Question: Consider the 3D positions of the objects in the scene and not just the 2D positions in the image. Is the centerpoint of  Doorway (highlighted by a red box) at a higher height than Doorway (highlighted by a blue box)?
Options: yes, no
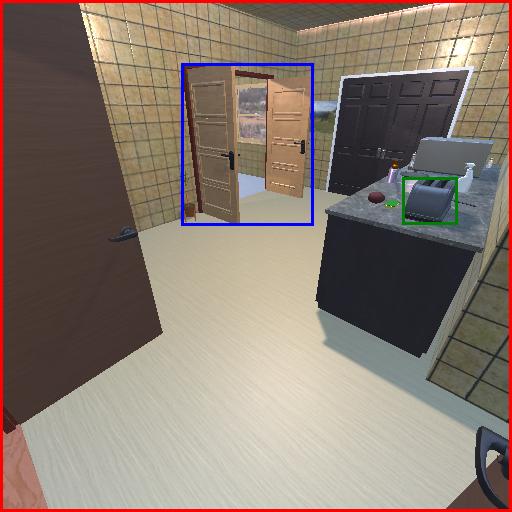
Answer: yes